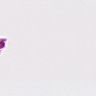
Metastatic tissue present: no